Question: I am trying to use the 'Picker' API using <URL>, and following the guide works fine.
However, my app uses Google sign-in itself to log in the user. Therefore, the 'auth' step in this guide is redundant, as I already have an 'access_token' from when the user logged in (I obtain this by exchanging the 'auth_code' on the server using the node js google api client lib). However, when I try to call the function 'setOAuthToken(oauthToken)', using this old value of access_token, it shows me this screen rather than the Picker, asking me to log in again.

What am I doing wrong here.
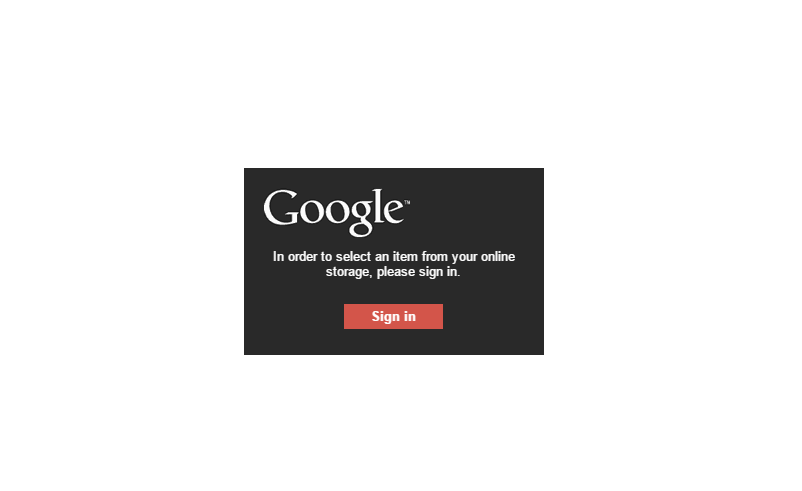
Answer: Turns out it was a 'scope' issue -
i wasn't updating my 'refresh_token'/'access_token' with the new scopes granted (permissions to use drive)
'setOAuthToken(access_token)' works just fine